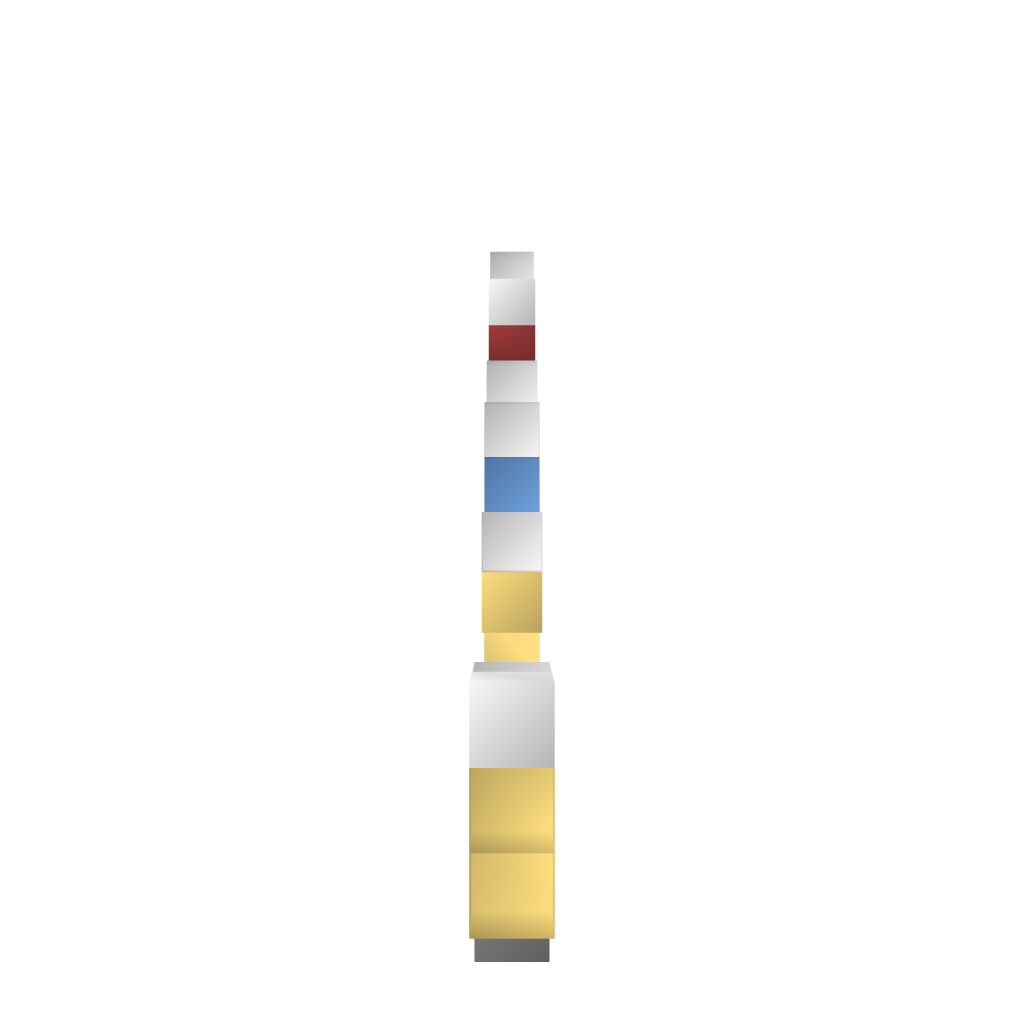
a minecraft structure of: King's Quest bad low quality